Aerial crown-view tile of a tropical tree (Barro Colorado Island, Panama), acquired 20250616:
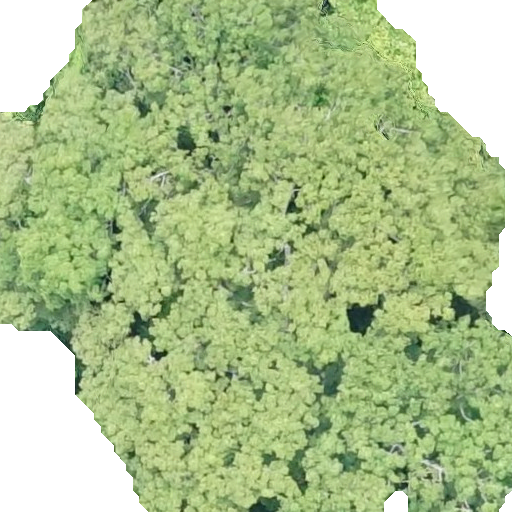
Species: Ceiba pentandra
GBIF accepted scientific name: Ceiba pentandra
Crown area: 346.325 m²